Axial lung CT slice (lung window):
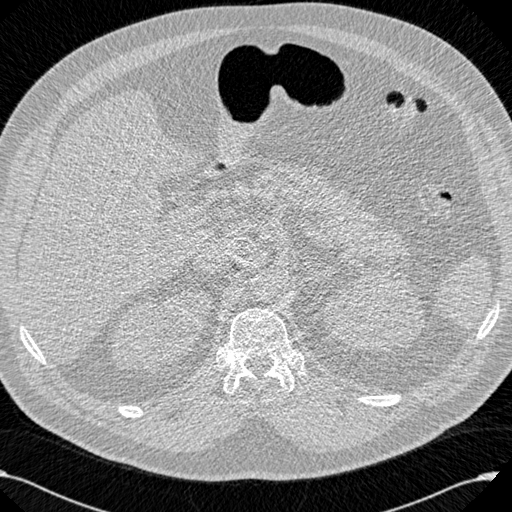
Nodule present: no